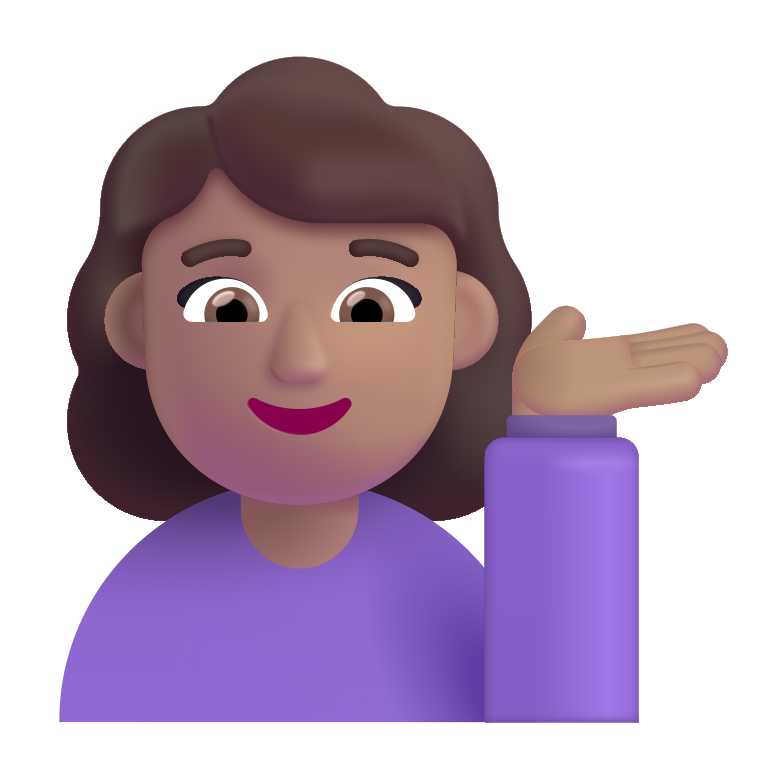
woman tipping hand color